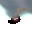
Label: 5